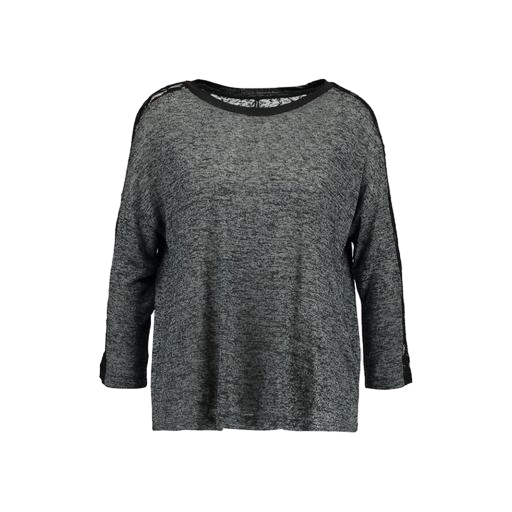
longer-sleeved and dark grey, black plus size printed t-shirt only macy, long sleeved and dark grey, white background